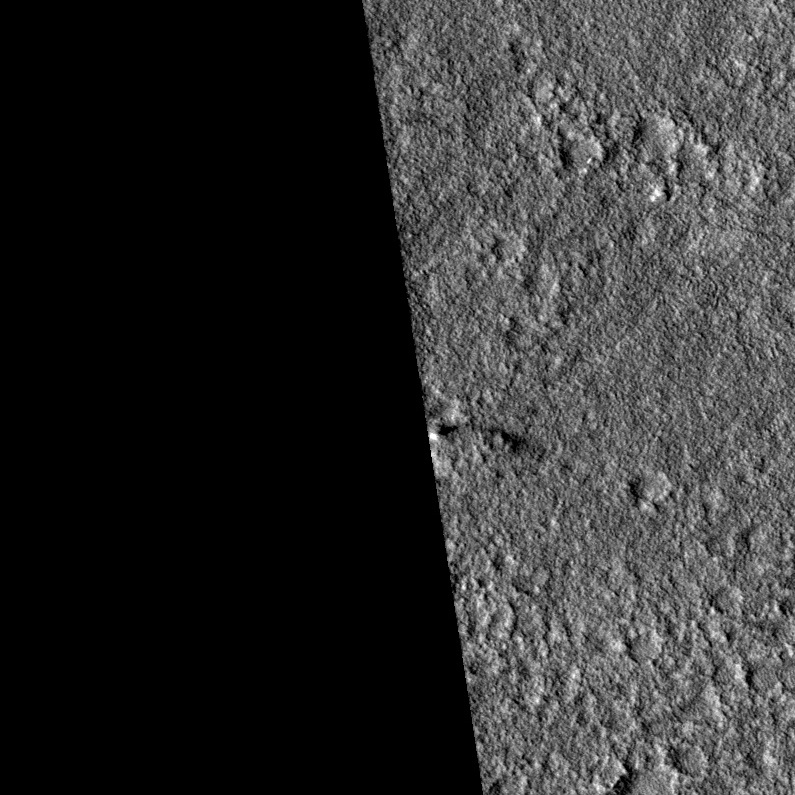
Label: dustdevil